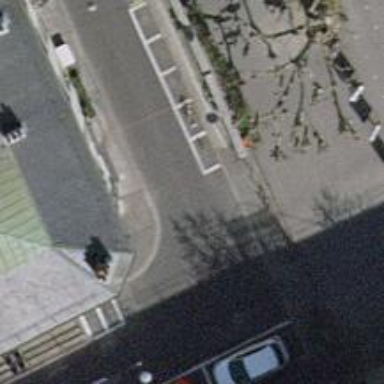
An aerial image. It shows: Unmarked crossing on the road.